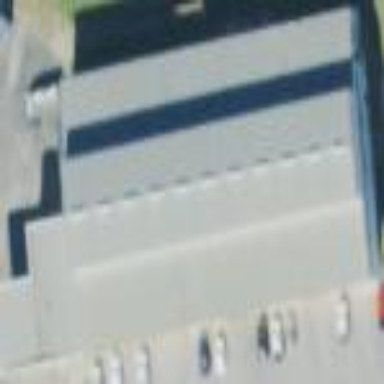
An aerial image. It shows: Warehouse.